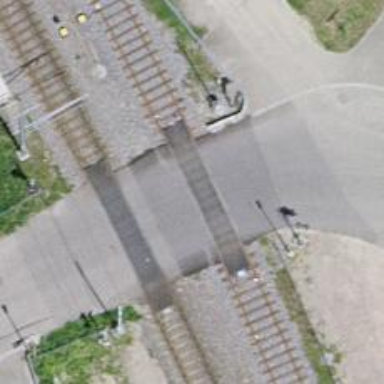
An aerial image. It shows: Level railway crossing with lights and barriers.